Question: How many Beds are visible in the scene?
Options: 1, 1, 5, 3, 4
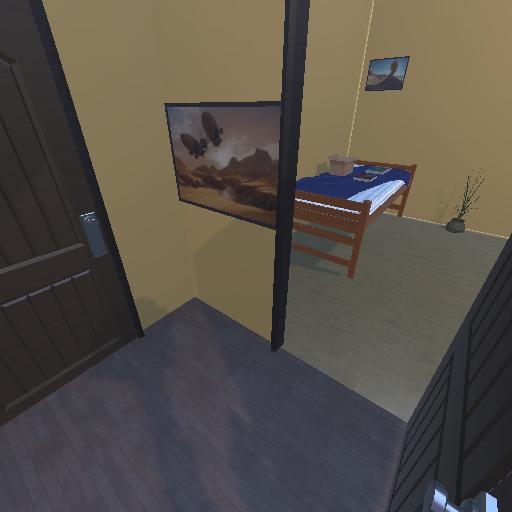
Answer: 1